Interaction volume radius: 10 \u00c5
Interaction volume height: 45 \u00c5
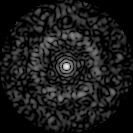
Disorder parameter: 0.8379